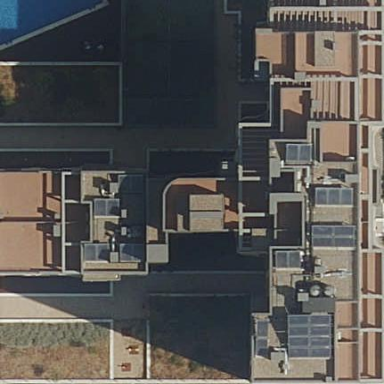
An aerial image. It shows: Residential building.